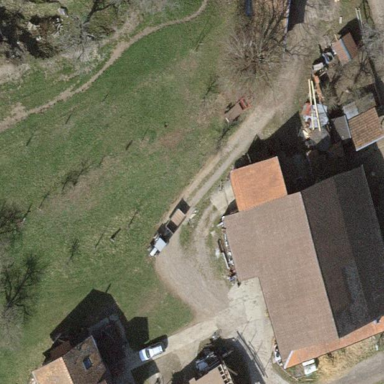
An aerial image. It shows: Farm with farmyard.